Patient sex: F
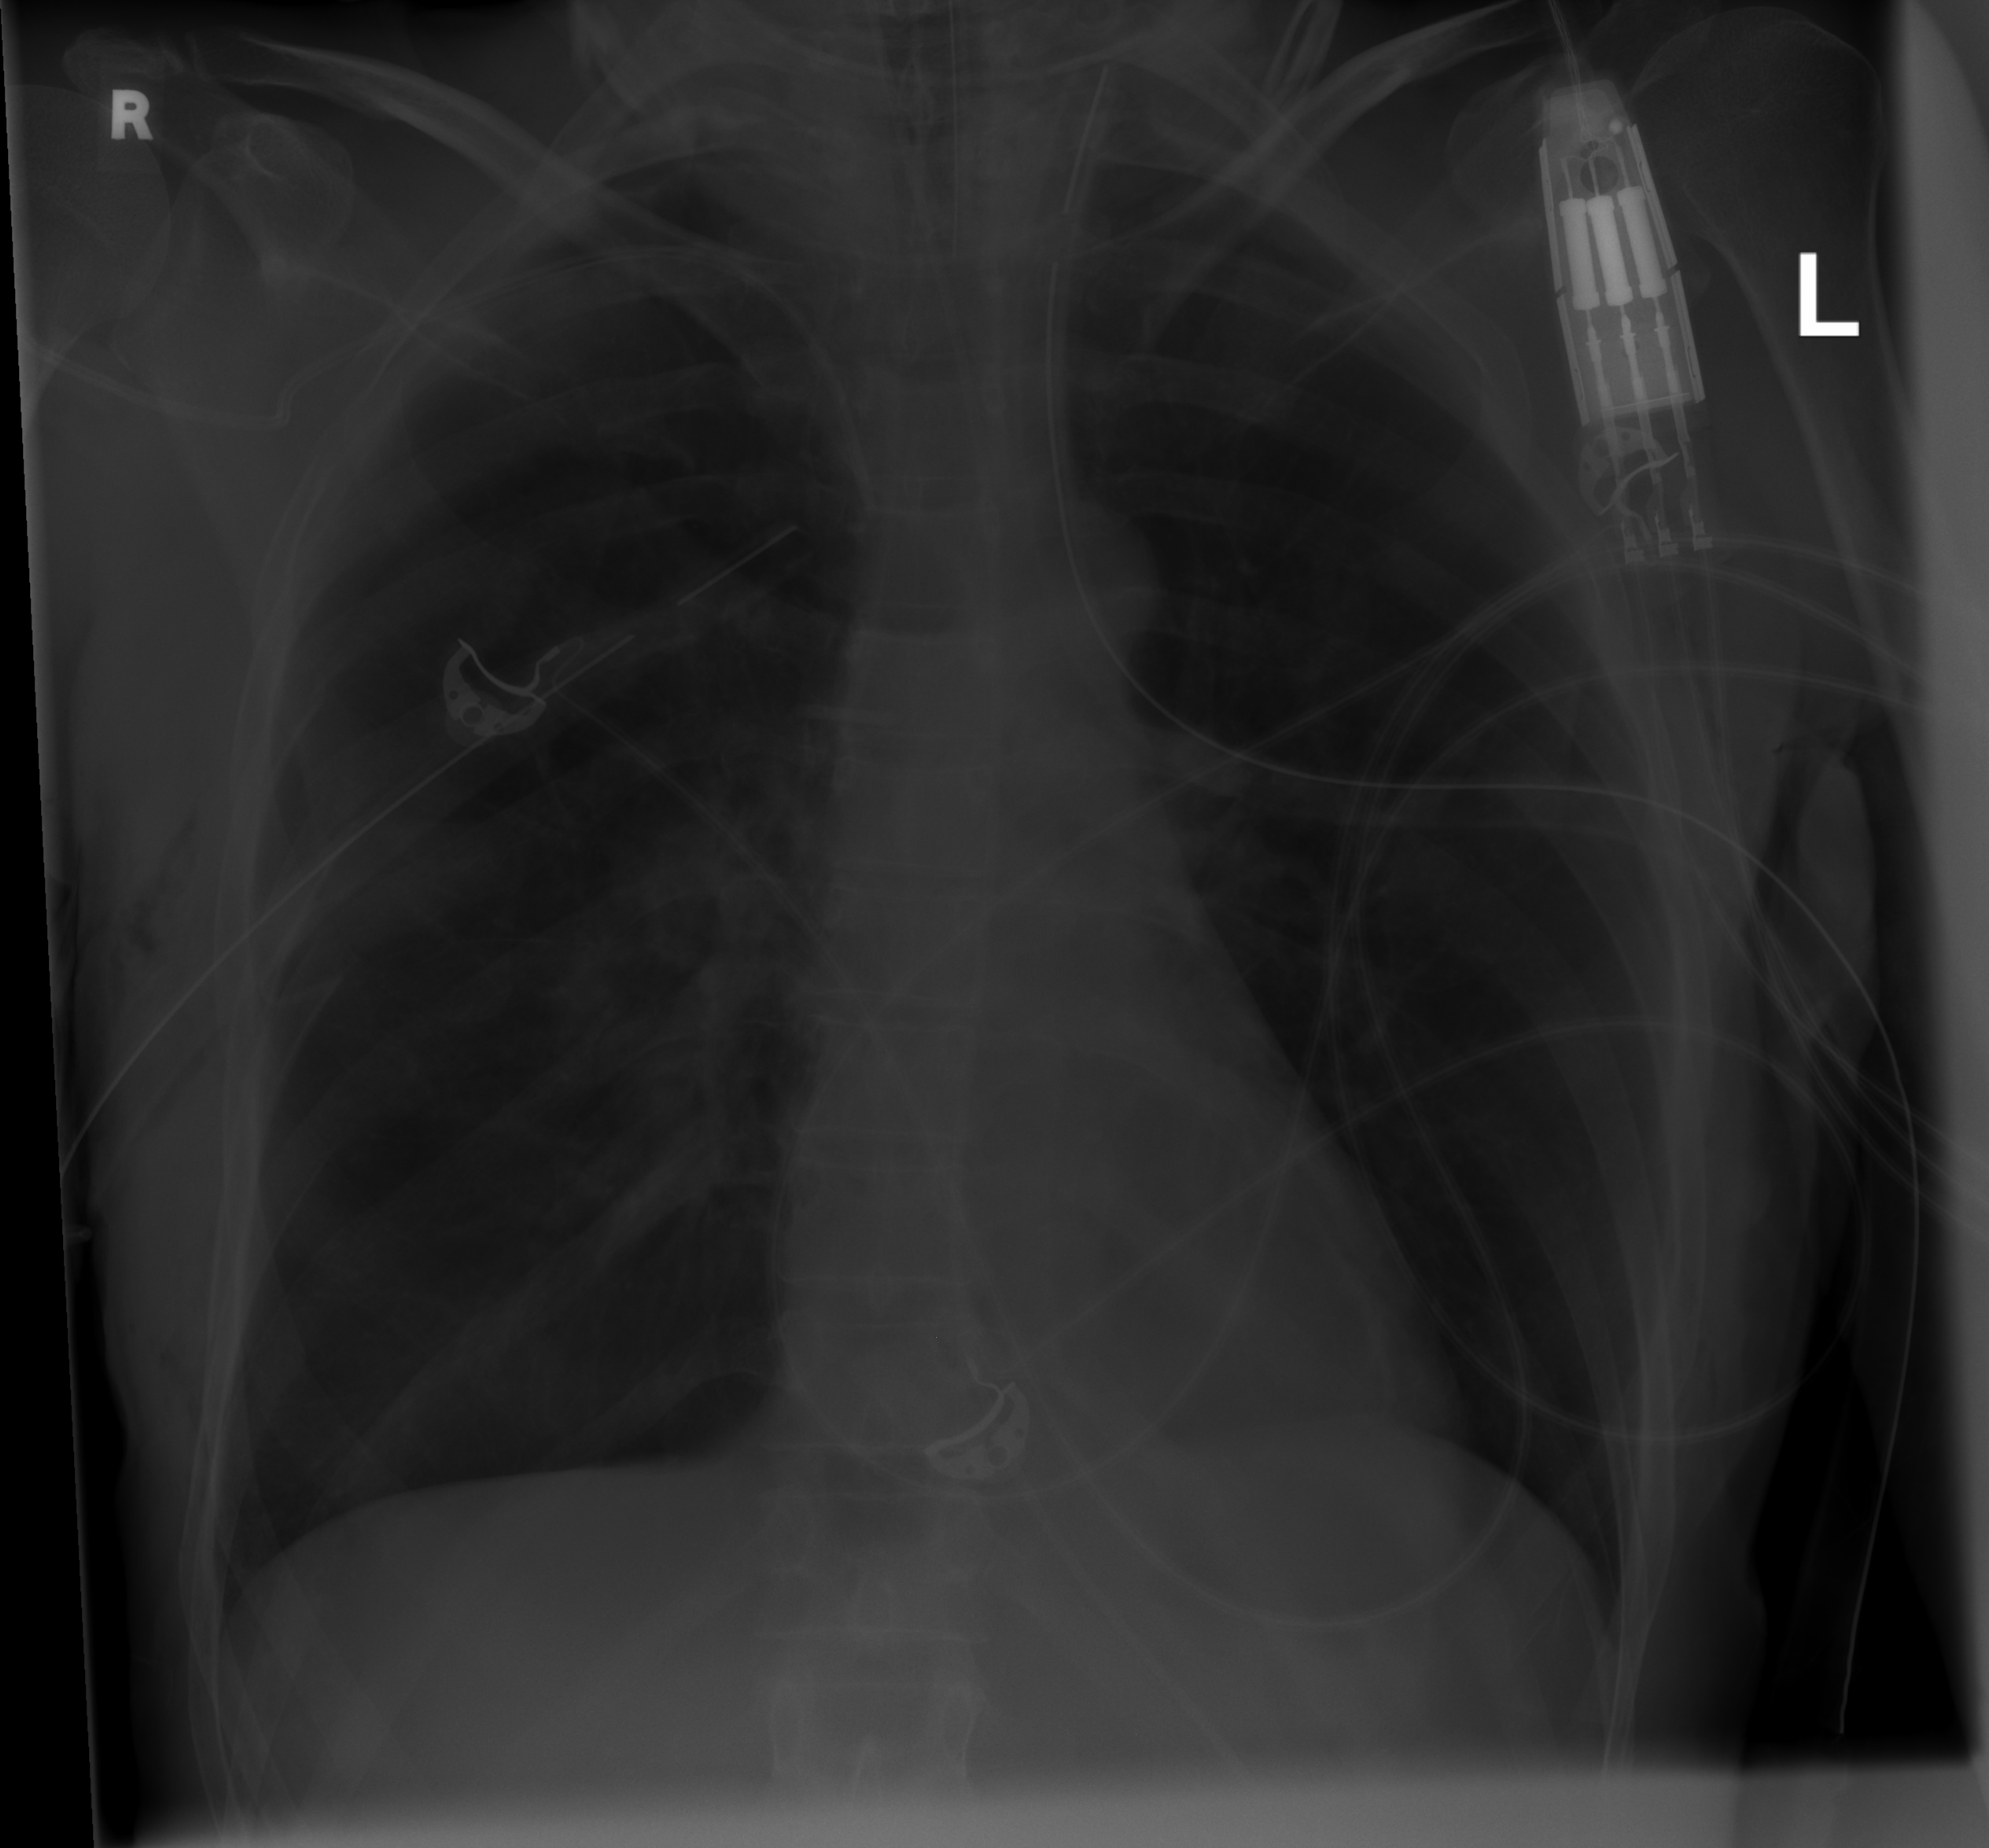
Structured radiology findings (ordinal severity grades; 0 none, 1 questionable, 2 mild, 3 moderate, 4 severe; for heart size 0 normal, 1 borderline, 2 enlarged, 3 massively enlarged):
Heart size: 0
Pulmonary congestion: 0
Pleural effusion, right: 0
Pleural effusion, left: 0
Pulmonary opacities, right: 0
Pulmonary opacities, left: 0
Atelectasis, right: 2
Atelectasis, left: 0